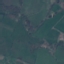
Label: Pasture